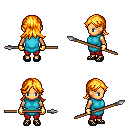
a pixel art fantasy rpg character, female body template, human, tanned skin, teal tunic, red pants, light blonde loose hair, gold gloves, ghillies, spear, four views (front, back, left, right), 2x2 character sprite sheet, small pixel art, hard edges, no anti-aliasing